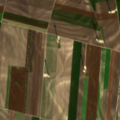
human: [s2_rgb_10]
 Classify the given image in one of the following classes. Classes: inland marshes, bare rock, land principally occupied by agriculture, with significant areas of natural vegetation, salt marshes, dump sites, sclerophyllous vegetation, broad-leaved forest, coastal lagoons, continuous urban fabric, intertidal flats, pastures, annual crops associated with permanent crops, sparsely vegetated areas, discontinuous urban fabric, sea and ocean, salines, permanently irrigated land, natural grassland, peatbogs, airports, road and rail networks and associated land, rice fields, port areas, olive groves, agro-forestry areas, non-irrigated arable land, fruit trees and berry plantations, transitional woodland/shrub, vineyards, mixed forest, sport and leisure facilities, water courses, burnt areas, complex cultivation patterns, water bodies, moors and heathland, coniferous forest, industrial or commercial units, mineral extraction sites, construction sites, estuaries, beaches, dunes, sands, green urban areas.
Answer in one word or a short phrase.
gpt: non-irrigated arable land